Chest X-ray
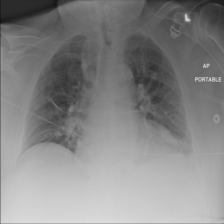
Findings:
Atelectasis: negative
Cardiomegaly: negative
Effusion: negative
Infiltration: negative
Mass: negative
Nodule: negative
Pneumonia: negative
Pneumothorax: negative
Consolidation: negative
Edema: negative
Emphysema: negative
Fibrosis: negative
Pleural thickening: negative
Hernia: negative